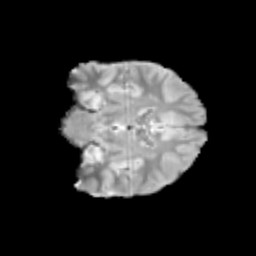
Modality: T2w
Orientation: coronal
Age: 11
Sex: male
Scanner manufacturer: siemens
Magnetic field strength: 3 T
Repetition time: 3.8 s
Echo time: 0.07 s